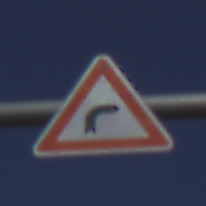
Verkehrszeichen: KurveRechts
Umgebung: Outdoor, Nature
Tageszeit: MorningAfternoon
Wetter: Clear
Licht: Natural
Jahreszeit: NotSpecified
Kontrast: HighContrast